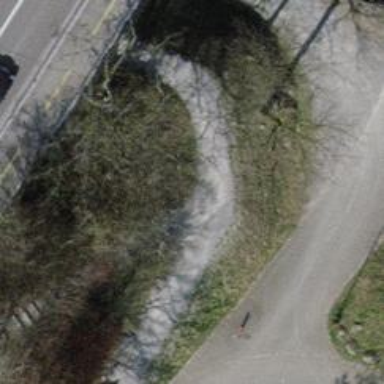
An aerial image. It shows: Path with pebblestone surface.